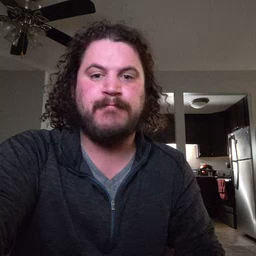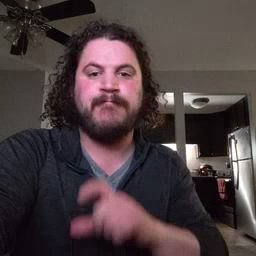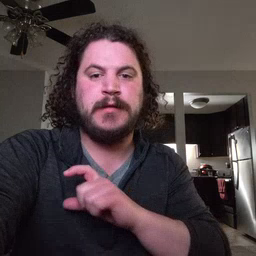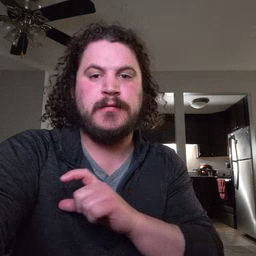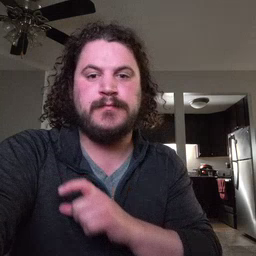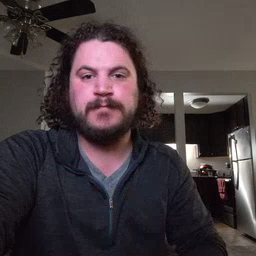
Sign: police